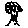
Label: tree